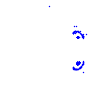
Particle: electron